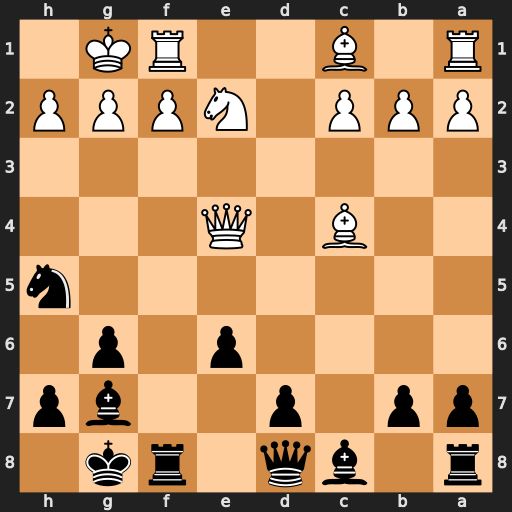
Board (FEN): r1bq1rk1/pp1p2bp/4p1p1/7n/2B1Q3/8/PPP1NPPP/R1B2RK1
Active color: b
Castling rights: -
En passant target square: -
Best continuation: d5